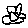
Label: flower